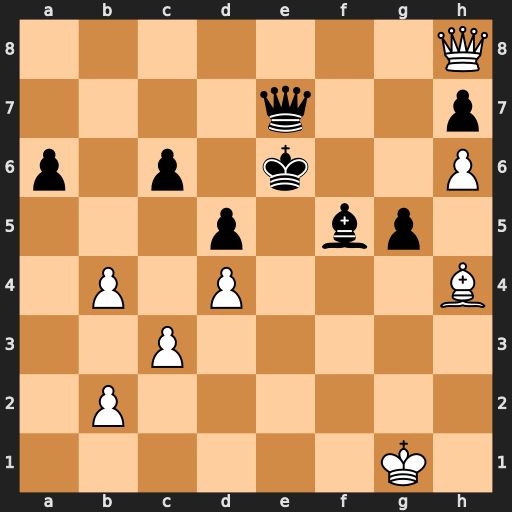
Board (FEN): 7Q/4q2p/p1p1k2P/3p1bp1/1P1P3B/2P5/1P6/6K1
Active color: w
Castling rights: -
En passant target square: -
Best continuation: Qe5+ Kd7 Qxf5+